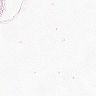
Metastatic tissue present: no